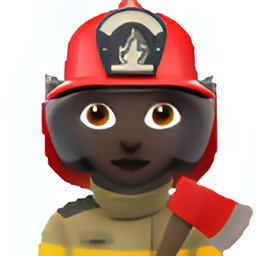
Name: female firefighter type 6
Emoji: 👩🏿‍🚒
Group: People & Body
Sub-group: person-role